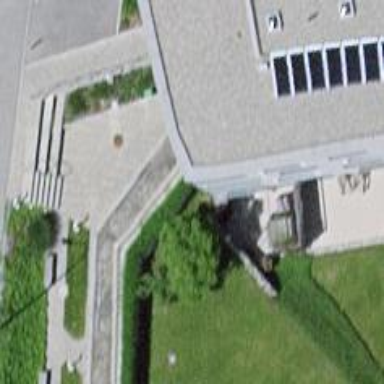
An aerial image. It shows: Veterinary facility.